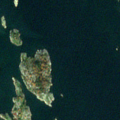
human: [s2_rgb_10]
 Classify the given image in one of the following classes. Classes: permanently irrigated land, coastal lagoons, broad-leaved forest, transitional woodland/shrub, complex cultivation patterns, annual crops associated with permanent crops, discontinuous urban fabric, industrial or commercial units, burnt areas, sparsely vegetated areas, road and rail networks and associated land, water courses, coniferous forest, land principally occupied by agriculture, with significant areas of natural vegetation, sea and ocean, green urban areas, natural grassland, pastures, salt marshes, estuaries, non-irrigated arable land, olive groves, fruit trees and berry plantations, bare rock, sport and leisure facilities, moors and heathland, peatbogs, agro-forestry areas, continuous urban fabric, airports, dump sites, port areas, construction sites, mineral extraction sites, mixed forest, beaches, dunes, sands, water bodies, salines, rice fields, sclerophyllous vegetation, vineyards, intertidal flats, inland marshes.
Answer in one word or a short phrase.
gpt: sea and ocean